Question: I want to add template to radioList in yii2, which I tried, but I am unable to get the proper o/p.
The HTML is
'''
<div class="input-wrap">
<label class="gender-head">Gender</label>
<label class="signup-radio">
<input type="radio" name="signup-gender" id="signupMale" checked tabindex="3" />
<i></i>
<span>Male</span>
</label>
<label class="signup-radio">
<input type="radio" name="signup-gender" id="signupFemale" tabindex="3" />
<i></i>
<span>Female</span>
</label>
</div>
'''
The o/p should look like this

The Yii2 code which I tried is...
'''
<div class="input-wrap">
<div class="clearfix">
<?= $form->field($model, 'gender', ['radioTemplate' => '<label class="gender-head">{label}</label><label class="signup-radio">{input}</label>'])->inline()->radioList([1 => 'Male', 0 => 'Female'], ['separator' => '', 'tabindex' => 3]); ?>
</div>
<div class="help-block"></div>
</div>
'''
I have searched a lot on the template but did not get any proper response.
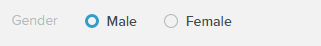
Answer: I finally got the way through which we can modify the input tag generation logic in Yii2
To get the above result of the radio buttons, I have developed the following code
'''
<div class="input-wrap">
<div class="clearfix" id="UserLogin-gender">
<label class="radio-head">Gender</label>
<?=
$form->field($model, 'gender')
->radioList(
[1 => 'Male', 0 => 'Female'],
[
'item' => function($index, $label, $name, $checked, $value) {
$return = '<label class="modal-radio">';
$return .= '<input type="radio" name="' . $name . '" value="' . $value . '" tabindex="3">';
$return .= '<i></i>';
$return .= '<span>' . ucwords($label) . '</span>';
$return .= '</label>';
return $return;
}
]
)
->label(false);
?>
</div>
<div class="help-block"></div>
</div>
'''
The "item" option in the radioList is a callback function to the input generation logic written in Yii2. We can easily modify the layout of each element generated using this callback function and it's parameters.